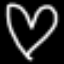
Label: squiggle